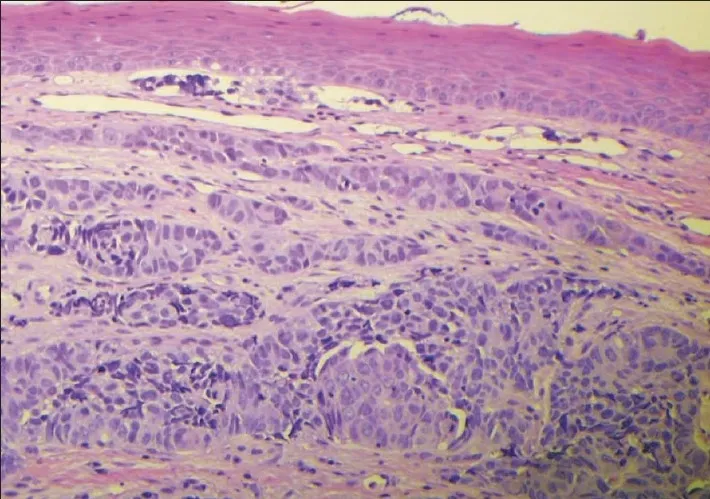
Histologic section of the adenocarcinoma showing squamous mucosa with infiltrating sub mucosal tumor.
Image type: pathology (h&e)